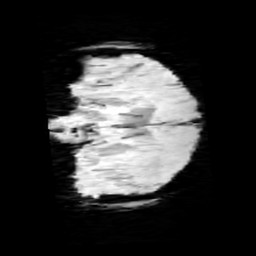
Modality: minIP
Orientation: coronal
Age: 12
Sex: male
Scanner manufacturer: siemens
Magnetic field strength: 3 T
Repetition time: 0.027 s
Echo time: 0.02 s